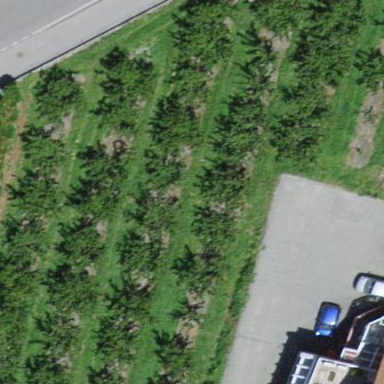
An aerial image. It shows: Orchard with grassy landscape.